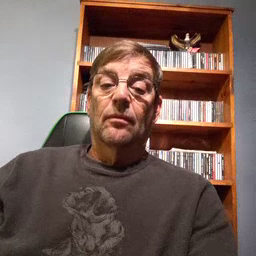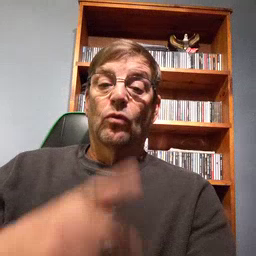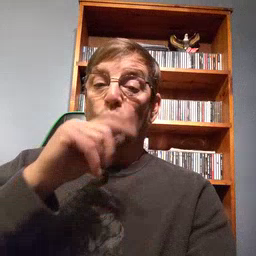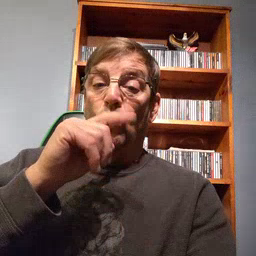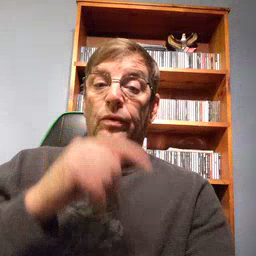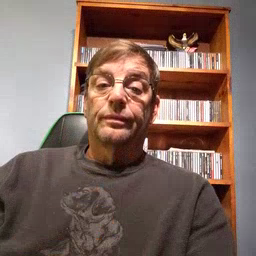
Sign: who